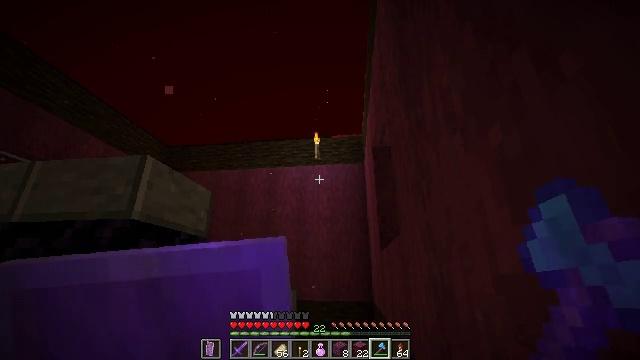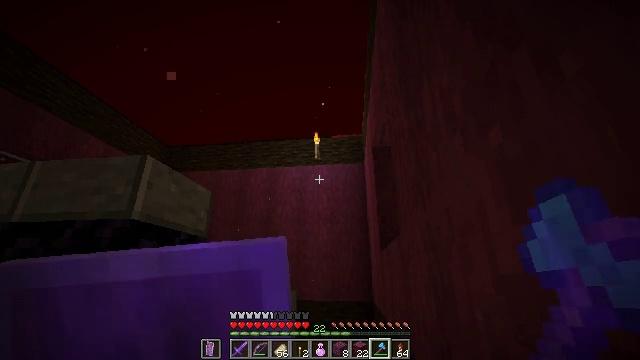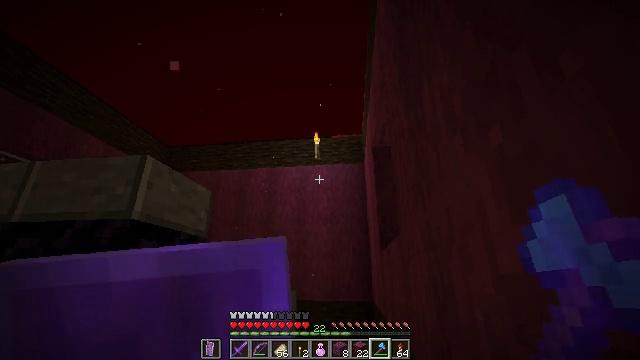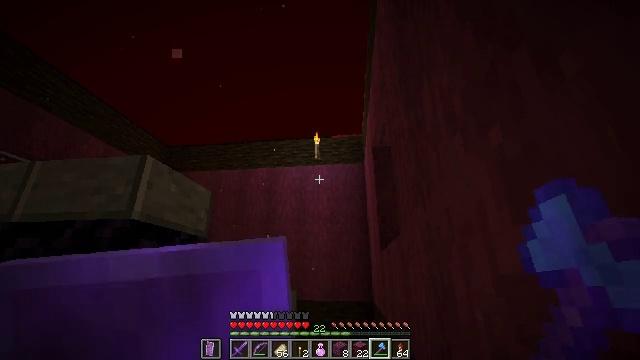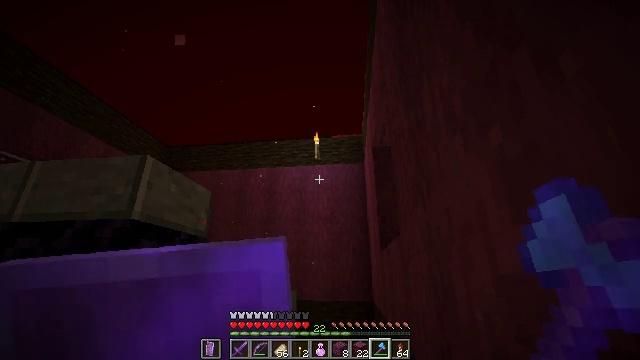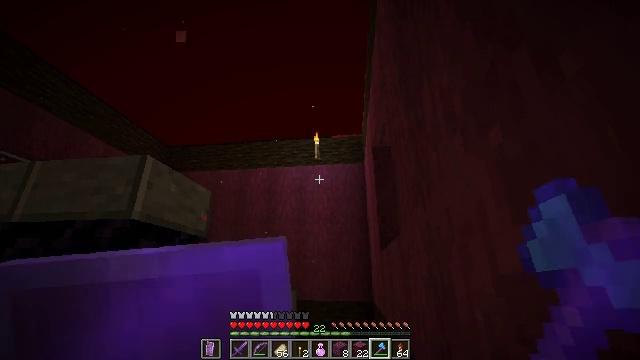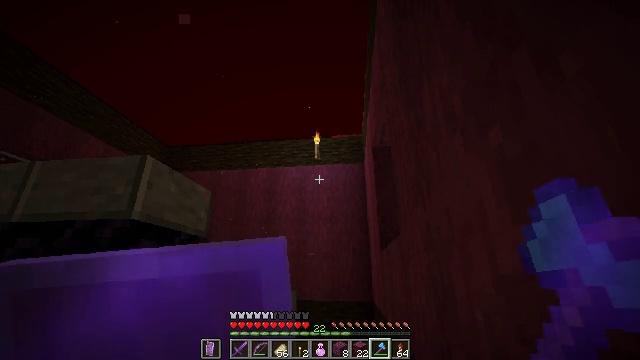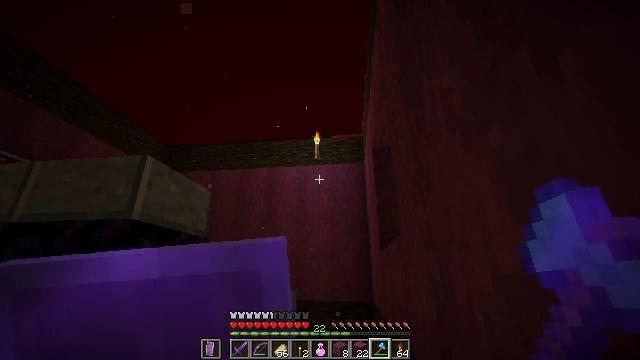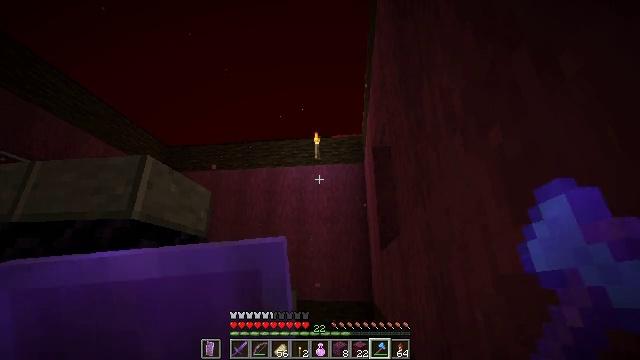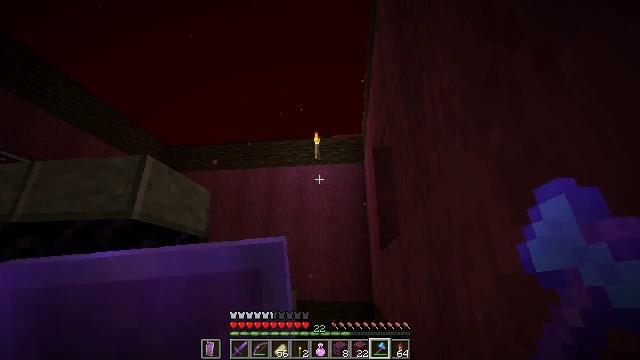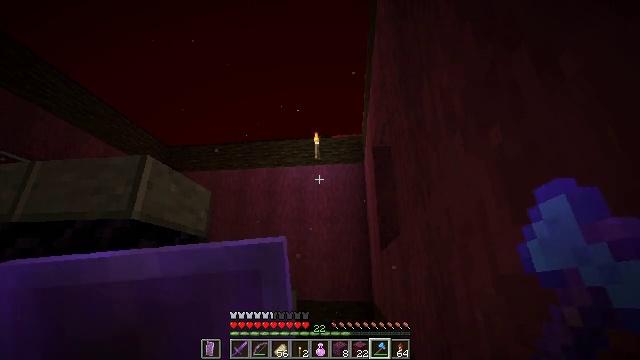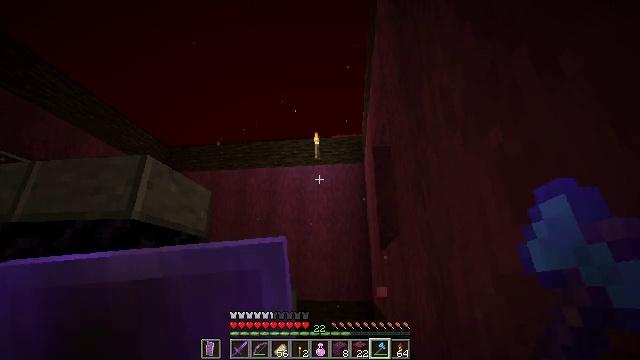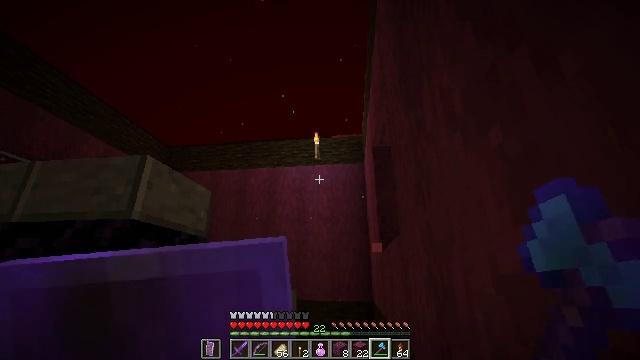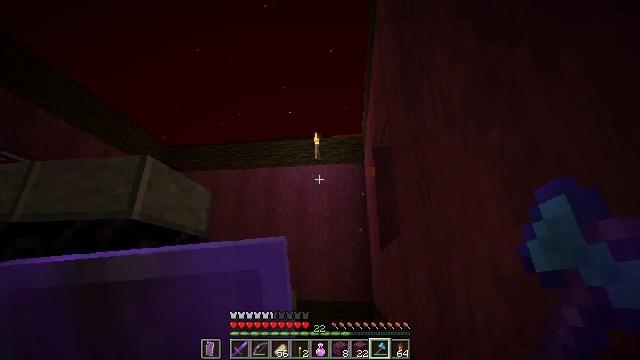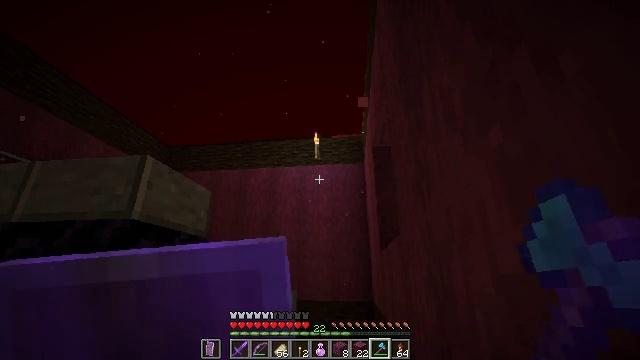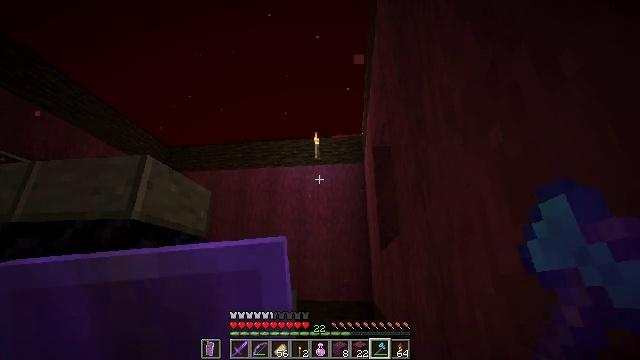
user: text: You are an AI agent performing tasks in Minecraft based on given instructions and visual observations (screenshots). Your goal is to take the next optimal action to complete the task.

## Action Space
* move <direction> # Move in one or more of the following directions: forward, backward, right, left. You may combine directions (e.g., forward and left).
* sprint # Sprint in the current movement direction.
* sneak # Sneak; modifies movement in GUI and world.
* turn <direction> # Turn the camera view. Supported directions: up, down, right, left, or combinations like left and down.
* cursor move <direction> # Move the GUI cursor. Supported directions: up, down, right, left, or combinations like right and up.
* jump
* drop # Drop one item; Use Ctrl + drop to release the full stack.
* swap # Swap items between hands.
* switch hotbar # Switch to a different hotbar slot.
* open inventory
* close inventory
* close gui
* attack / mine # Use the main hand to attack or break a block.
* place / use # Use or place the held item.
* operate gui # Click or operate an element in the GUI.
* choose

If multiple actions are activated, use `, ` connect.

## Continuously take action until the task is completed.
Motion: motion action
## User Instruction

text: Recycle the existing crimson planks.
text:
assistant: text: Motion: no_op
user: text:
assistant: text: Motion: no_op
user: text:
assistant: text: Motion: no_op
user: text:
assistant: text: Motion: no_op
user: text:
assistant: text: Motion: no_op
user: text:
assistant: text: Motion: no_op
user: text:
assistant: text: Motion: no_op
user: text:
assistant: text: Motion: no_op
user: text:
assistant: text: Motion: no_op
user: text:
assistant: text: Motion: no_op
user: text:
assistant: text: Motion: no_op
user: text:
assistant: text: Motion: no_op
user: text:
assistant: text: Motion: no_op
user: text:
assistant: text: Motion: no_op
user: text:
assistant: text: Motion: no_op
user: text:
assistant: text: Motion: no_op
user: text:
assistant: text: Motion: no_op
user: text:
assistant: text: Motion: no_op
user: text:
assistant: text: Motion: no_op
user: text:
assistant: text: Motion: no_op
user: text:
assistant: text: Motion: no_op
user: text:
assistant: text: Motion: no_op
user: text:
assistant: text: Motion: no_op
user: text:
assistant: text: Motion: no_op
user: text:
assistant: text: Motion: no_op
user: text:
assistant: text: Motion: no_op
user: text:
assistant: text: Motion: no_op
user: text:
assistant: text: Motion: no_op
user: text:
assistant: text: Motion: turn left and down
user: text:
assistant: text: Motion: turn left and down